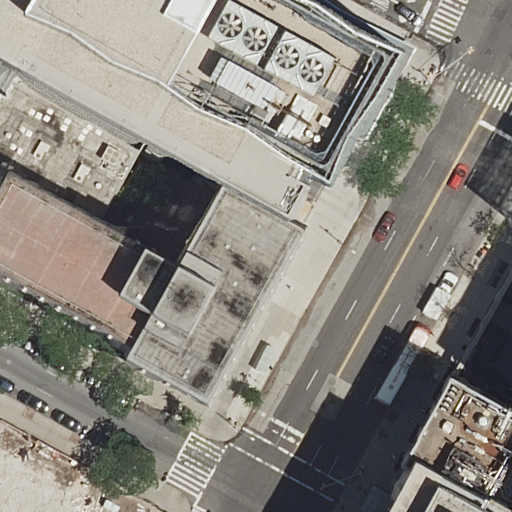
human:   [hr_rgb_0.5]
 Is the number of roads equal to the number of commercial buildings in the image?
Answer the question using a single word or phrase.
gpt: no

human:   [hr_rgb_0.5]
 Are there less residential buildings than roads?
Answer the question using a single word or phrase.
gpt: no

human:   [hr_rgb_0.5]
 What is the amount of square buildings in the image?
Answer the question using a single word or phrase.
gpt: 0

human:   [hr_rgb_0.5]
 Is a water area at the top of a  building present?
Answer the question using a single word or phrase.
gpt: no

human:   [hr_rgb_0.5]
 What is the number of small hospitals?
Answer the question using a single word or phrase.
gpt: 0

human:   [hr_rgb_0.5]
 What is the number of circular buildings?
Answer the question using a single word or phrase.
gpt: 0

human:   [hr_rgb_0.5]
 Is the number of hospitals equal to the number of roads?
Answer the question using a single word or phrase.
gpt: no

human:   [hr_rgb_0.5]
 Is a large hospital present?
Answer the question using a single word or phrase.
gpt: yes

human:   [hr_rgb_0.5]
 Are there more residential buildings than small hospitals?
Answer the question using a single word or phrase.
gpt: yes

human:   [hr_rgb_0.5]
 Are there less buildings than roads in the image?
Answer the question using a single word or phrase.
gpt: no

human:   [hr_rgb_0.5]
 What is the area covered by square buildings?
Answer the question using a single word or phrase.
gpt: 0m2

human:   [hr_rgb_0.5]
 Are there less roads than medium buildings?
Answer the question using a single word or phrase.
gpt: no

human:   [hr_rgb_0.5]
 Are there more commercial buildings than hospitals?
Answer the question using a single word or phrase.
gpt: no

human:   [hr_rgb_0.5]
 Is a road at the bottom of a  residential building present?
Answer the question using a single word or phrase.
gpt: yes

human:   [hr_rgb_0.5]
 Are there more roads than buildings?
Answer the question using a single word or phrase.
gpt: no

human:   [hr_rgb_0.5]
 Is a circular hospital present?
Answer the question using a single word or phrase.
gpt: no

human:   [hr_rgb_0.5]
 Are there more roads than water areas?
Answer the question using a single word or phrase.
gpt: yes

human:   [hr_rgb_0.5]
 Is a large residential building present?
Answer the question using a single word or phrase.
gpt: yes

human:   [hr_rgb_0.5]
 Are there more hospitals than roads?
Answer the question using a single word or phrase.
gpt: no

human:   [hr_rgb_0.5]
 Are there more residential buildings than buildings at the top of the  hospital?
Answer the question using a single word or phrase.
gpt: yes

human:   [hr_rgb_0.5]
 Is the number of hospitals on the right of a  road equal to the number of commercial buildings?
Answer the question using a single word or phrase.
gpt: no

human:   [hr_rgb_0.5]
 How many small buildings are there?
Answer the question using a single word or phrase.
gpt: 1

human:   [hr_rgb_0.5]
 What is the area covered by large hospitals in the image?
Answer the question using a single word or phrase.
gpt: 1172m2

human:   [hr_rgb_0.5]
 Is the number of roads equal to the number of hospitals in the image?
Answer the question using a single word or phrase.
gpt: no

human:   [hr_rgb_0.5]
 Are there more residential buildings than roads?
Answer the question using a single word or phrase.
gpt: yes

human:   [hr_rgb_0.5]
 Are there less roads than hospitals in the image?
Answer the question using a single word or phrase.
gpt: no

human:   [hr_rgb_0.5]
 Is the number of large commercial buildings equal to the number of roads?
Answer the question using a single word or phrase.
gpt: no

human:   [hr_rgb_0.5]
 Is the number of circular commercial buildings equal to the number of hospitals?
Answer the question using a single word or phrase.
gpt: no

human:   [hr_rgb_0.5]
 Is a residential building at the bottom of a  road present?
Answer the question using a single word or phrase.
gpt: yes

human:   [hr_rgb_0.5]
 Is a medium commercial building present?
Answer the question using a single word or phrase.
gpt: no

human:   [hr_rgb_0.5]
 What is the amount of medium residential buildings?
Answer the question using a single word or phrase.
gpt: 1

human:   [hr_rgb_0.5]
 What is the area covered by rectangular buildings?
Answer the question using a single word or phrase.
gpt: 484m2

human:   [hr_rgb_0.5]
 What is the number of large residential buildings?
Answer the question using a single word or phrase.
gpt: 2

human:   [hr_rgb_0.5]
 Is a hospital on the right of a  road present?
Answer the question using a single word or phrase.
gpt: yes

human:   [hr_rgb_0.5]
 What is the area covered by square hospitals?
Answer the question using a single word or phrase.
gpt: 0m2

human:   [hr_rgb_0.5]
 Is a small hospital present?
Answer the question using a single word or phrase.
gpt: no